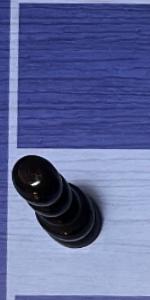
Label: Pawn_Black